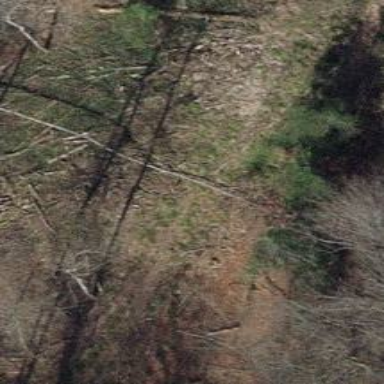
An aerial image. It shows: Path obstructed by vegetation.